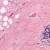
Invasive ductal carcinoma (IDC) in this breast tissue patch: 0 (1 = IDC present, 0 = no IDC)